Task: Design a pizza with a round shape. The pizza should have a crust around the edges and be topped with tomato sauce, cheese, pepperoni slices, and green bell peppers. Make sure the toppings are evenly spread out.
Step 360:
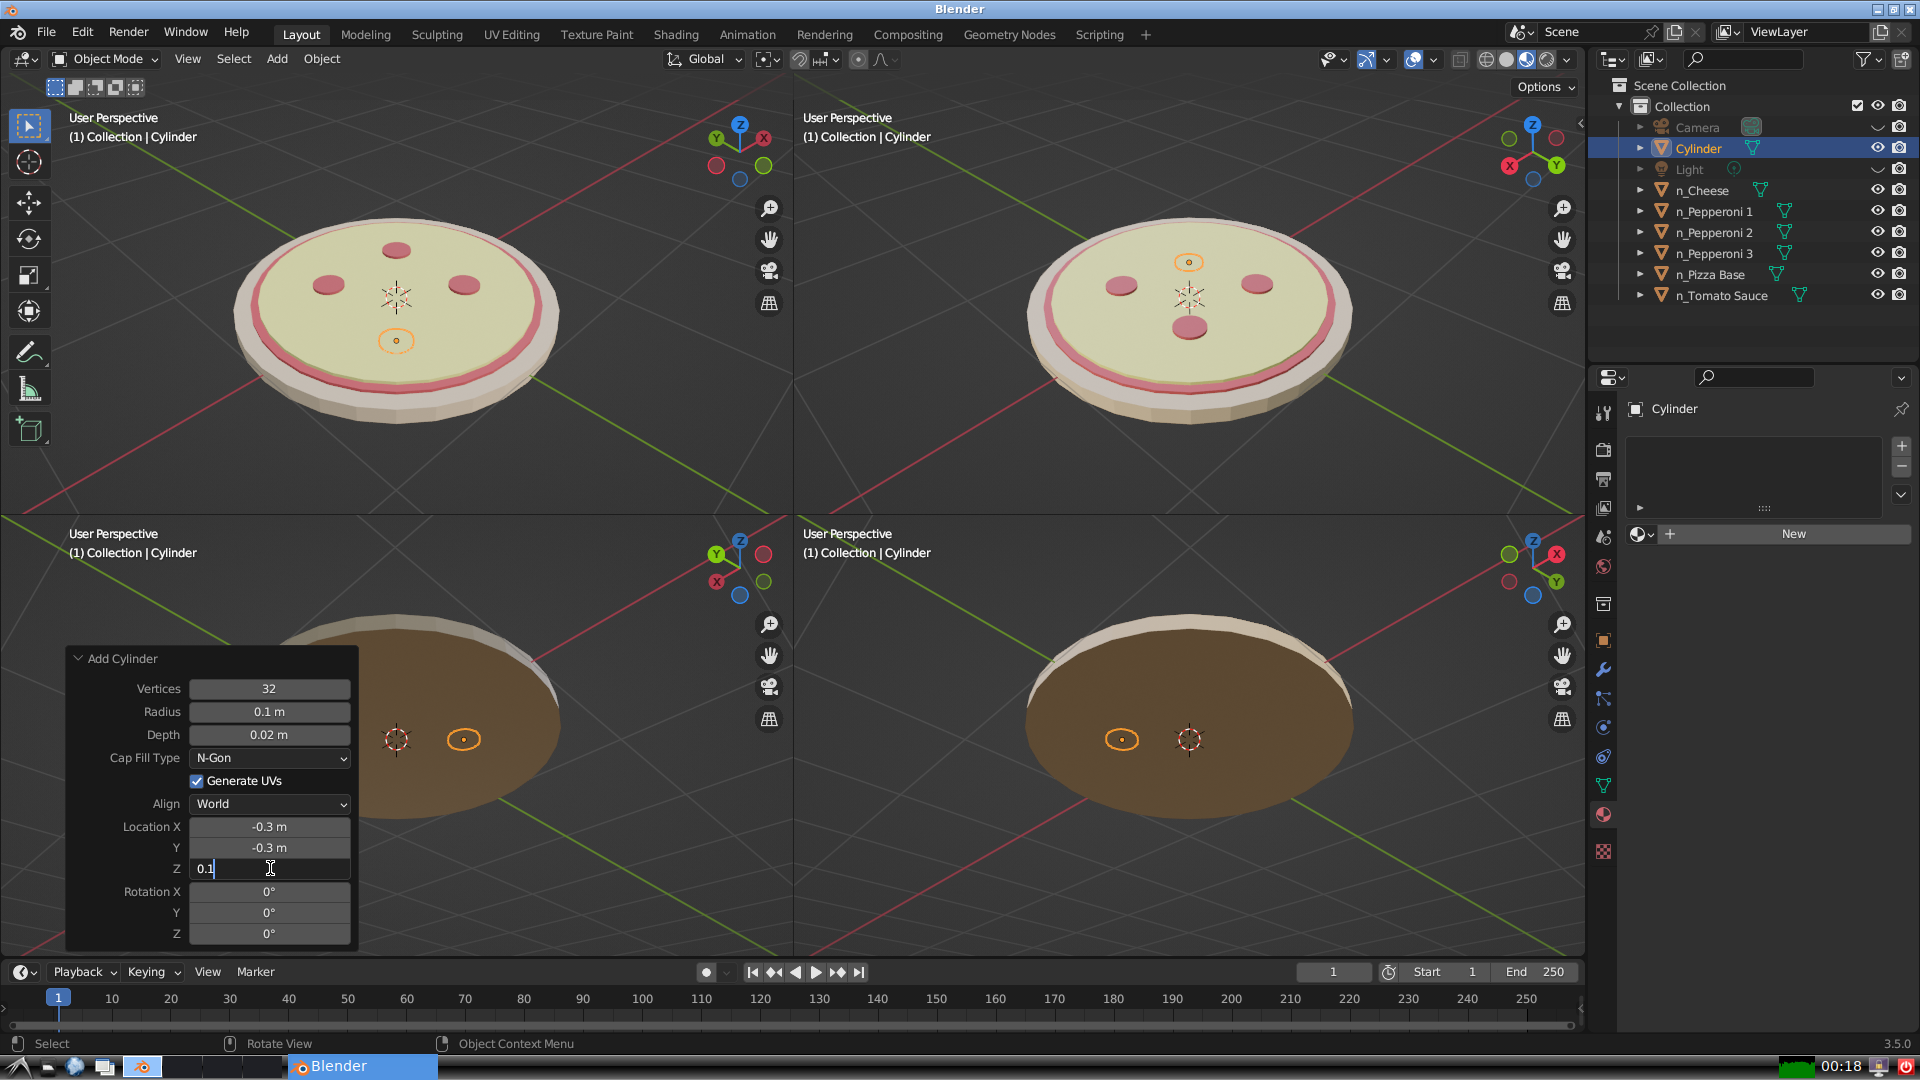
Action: {"key_press": ['Return']}